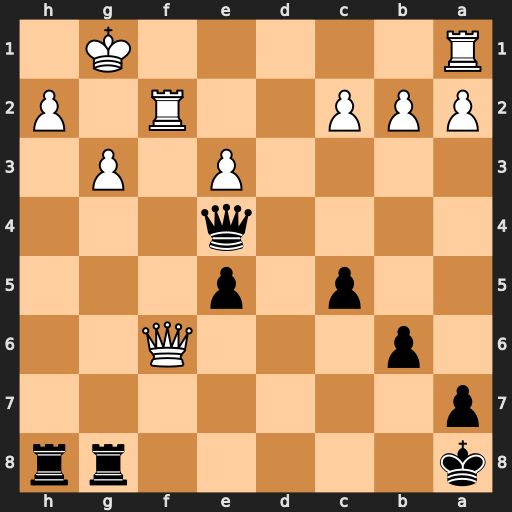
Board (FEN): k5rr/p7/1p3Q2/2p1p3/4q3/4P1P1/PPP2R1P/R5K1
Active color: b
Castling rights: -
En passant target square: -
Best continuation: Rxg3+ Kf1 Qc4+ Re2 Rxh2